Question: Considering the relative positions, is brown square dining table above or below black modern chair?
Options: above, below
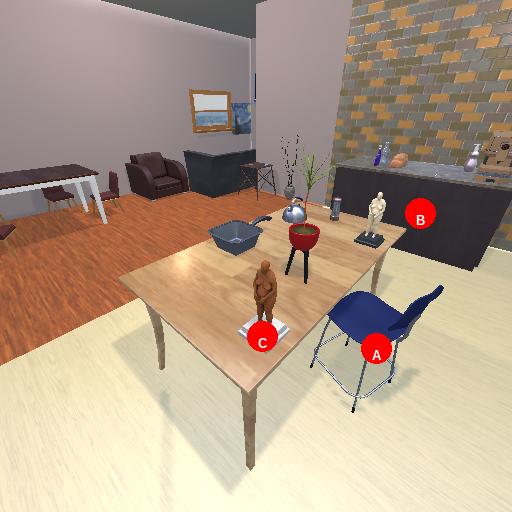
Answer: above